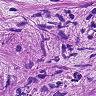
Metastatic tissue present: yes